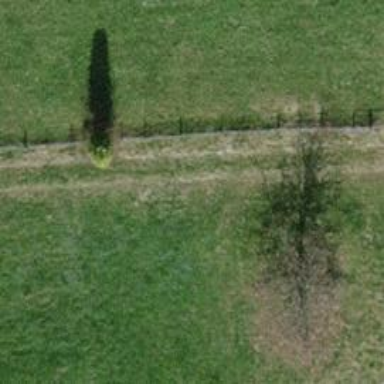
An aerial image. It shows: Grass track with grade5 tracktype.